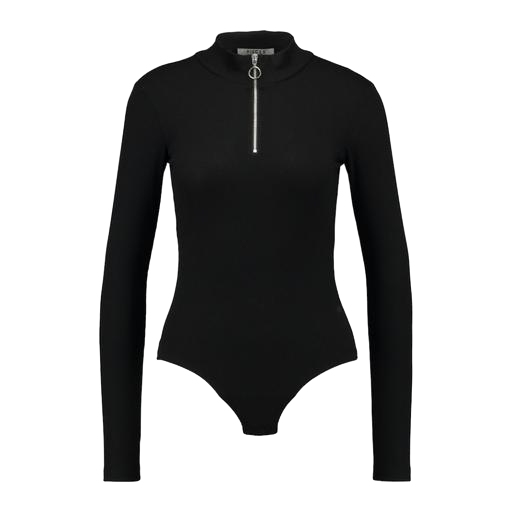
black mira cape-effect bodysuit, black plunge bodysuit, black henley long-sleeved ribbed-jersey top, white background